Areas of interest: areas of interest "Skating Rink"
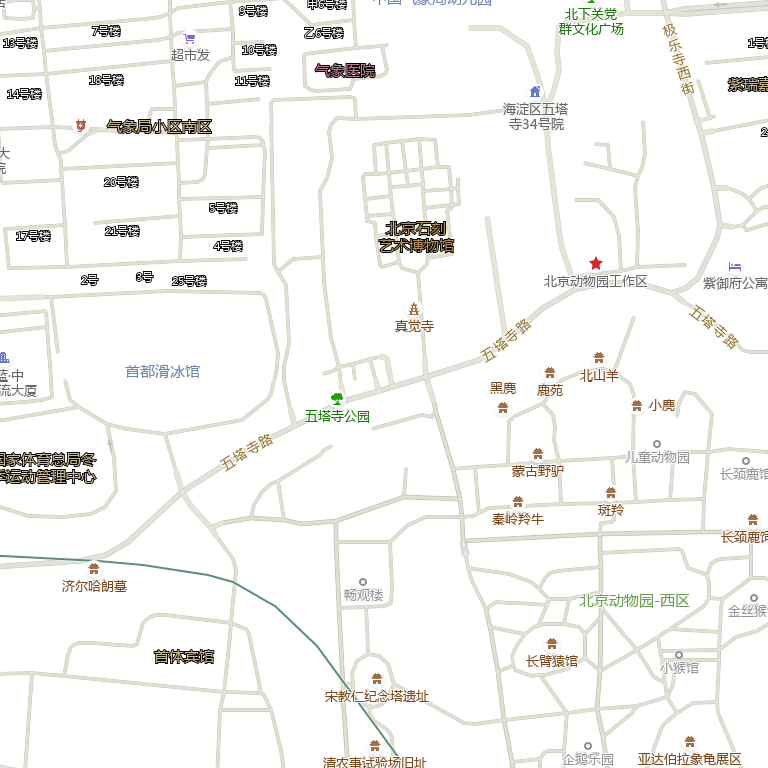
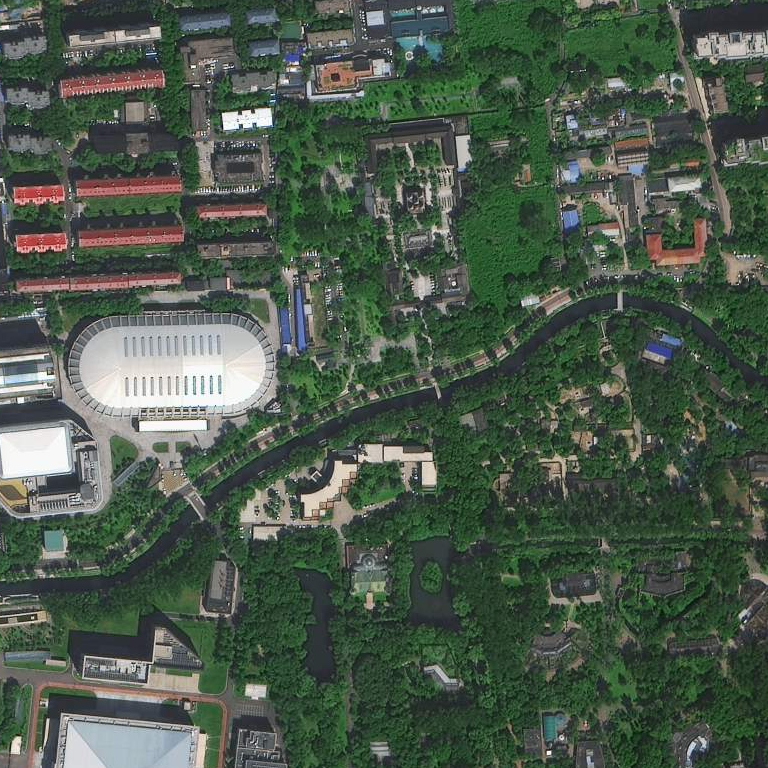